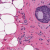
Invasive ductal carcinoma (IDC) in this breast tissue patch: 0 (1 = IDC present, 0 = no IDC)